Field crop: maize
Growth stage: 2
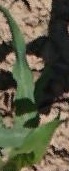
Species: maize